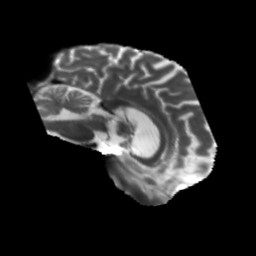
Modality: T2w
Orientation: sagittal
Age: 55
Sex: male
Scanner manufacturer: siemens
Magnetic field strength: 3 T
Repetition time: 5.25 s
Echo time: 0.08 s